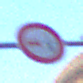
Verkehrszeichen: VerbotUeberholenEinspurigeFahrzeuge
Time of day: SunriseSunset
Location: Outdoor (Urban)
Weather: PartlyCloudy
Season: NotSpecified
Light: Natural